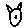
Label: cat